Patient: sex M, age 47
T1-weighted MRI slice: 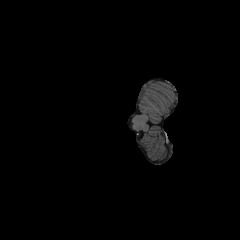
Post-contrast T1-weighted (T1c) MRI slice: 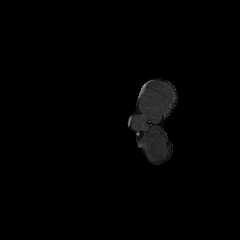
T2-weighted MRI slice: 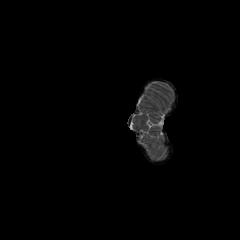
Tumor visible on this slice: no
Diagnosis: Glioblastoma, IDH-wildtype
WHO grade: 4